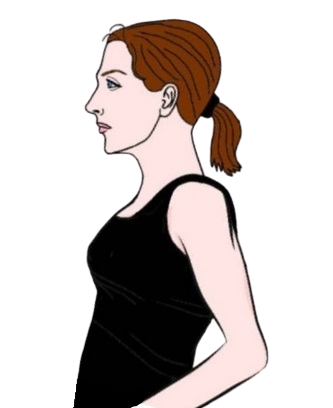
Label: 4_Yes_Chad